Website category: book
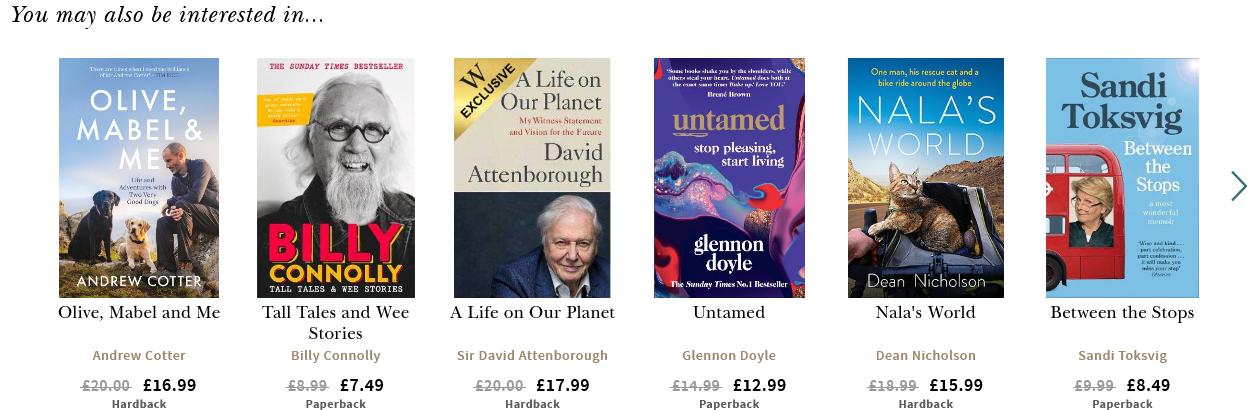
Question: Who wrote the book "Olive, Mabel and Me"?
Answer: Andrew Cotter

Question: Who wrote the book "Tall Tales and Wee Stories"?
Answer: Billy Connolly

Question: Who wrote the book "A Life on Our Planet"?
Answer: Sir David Attenborough

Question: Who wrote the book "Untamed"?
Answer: Glennon Doyle

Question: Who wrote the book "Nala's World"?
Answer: Dean Nicholson

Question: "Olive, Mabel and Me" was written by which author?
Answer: Andrew Cotter

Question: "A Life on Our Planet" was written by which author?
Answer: Sir David Attenborough

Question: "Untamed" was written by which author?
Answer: Glennon Doyle

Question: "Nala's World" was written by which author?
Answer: Dean Nicholson

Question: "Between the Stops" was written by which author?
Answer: Sandi Toksvig

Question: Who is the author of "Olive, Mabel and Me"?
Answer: Andrew Cotter

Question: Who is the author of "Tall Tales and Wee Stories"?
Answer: Billy Connolly

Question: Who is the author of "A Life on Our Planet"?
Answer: Sir David Attenborough

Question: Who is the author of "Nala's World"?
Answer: Dean Nicholson

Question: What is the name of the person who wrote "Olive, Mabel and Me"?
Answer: Andrew Cotter

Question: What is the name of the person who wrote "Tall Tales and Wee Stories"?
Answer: Billy Connolly

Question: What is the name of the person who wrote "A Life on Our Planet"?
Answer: Sir David Attenborough

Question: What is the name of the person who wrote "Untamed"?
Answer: Glennon Doyle

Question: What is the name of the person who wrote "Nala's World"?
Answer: Dean Nicholson

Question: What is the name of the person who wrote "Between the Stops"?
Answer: Sandi Toksvig

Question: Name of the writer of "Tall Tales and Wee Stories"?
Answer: Billy Connolly

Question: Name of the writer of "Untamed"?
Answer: Glennon Doyle

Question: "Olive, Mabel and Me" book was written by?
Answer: Andrew Cotter

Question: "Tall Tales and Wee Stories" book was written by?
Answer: Billy Connolly

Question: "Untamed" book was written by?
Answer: Glennon Doyle

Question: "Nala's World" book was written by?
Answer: Dean Nicholson

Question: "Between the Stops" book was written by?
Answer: Sandi Toksvig

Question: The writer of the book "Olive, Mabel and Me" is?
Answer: Andrew Cotter

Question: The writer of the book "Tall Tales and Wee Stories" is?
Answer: Billy Connolly

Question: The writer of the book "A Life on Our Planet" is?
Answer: Sir David Attenborough

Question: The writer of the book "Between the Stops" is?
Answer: Sandi Toksvig

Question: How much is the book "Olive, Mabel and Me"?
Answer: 16.99

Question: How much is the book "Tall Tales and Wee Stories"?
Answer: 7.49

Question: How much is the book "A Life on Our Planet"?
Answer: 17.99

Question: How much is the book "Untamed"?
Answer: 12.99

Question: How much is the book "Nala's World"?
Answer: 15.99

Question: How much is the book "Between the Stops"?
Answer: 8.49

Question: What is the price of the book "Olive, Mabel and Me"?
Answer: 16.99

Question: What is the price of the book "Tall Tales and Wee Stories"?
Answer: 7.49

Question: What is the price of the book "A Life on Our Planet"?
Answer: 17.99

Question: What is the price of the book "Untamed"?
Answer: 12.99

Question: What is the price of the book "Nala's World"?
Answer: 15.99

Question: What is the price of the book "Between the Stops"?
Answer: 8.49

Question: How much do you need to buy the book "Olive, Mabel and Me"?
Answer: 16.99

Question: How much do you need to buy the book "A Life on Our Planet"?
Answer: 17.99

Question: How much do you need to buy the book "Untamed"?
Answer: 12.99

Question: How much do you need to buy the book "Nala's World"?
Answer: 15.99

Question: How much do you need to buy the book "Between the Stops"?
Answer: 8.49

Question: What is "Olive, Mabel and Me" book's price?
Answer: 16.99

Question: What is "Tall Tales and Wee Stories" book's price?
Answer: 7.49

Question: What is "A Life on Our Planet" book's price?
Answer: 17.99

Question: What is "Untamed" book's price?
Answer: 12.99

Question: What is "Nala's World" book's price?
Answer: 15.99

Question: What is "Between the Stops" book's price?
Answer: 8.49

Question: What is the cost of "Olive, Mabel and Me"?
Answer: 16.99

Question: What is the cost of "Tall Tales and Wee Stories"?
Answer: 7.49

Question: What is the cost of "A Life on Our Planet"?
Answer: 17.99

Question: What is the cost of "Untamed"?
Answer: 12.99

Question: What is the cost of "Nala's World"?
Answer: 15.99

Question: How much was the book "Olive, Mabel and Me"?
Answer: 16.99

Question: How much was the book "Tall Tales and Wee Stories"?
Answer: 7.49

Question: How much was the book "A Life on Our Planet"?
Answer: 17.99

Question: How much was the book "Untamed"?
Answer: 12.99

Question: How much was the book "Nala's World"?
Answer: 15.99